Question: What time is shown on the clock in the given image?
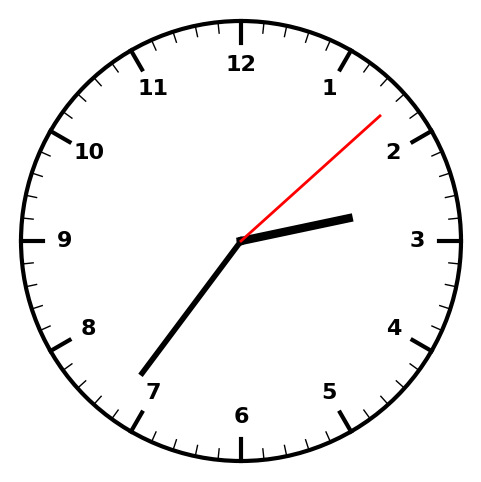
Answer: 02:36:08